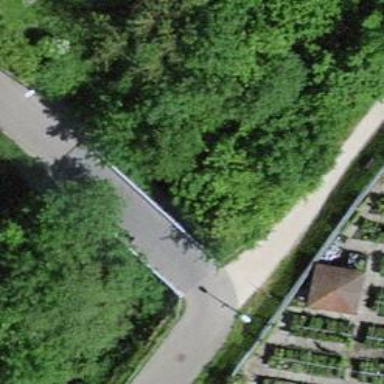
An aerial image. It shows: Bridge for cycleway.